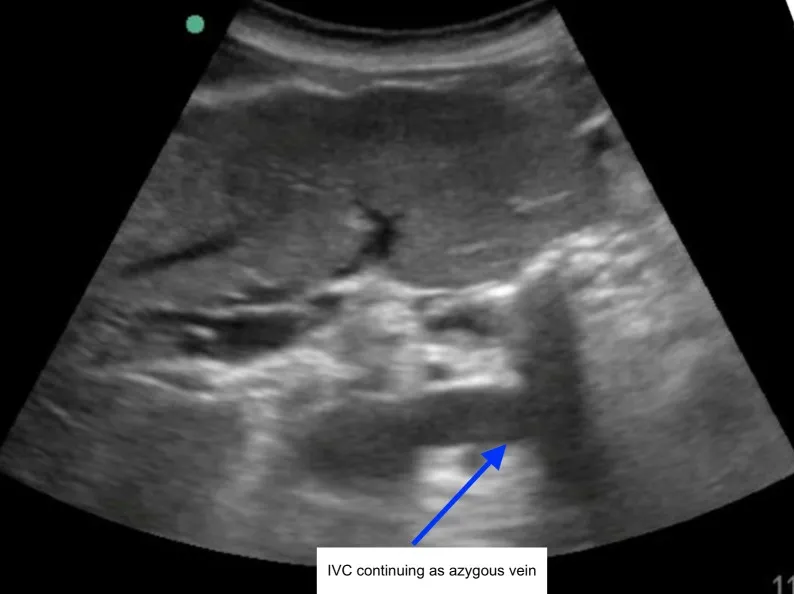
POCUS view of IVC continuing as azygos (blue arrow). (Subcostal view - image obtained by following IVC in long axis (near the sagittal plane), and then rotating the probe in a counter-clockwise fashion along the long axis of the individual diverging vessels, settling on the azygos vein along its specific long axis. Thus, the image is oriented with the dot aligning along a plane between the transverse plane and the sagittal plane).
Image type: radiology (ultrasound)